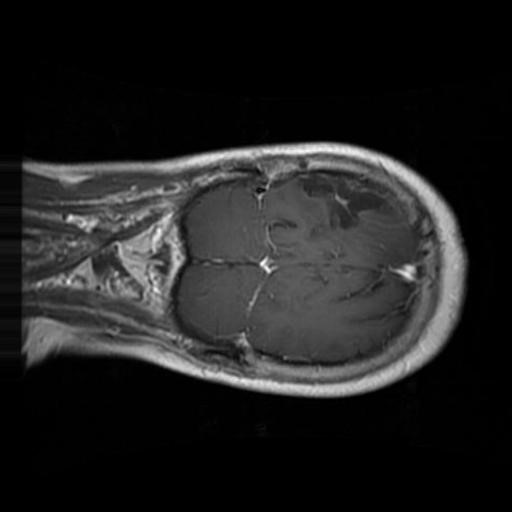
Label: brain_glioma